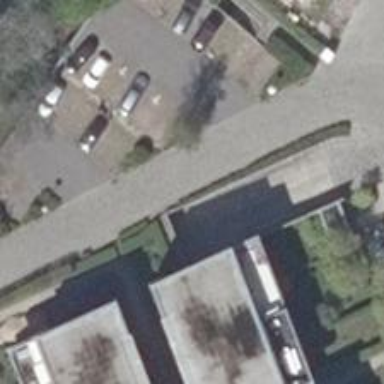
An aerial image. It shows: Parking entrance.